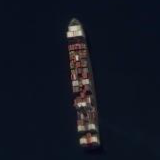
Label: Container_ship